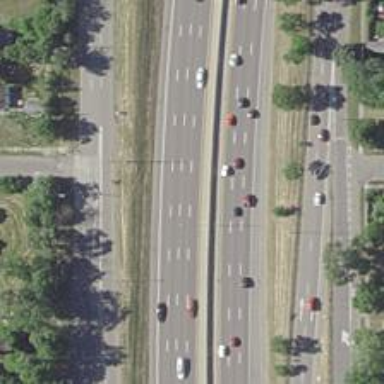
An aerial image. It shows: Asphalt motorway.